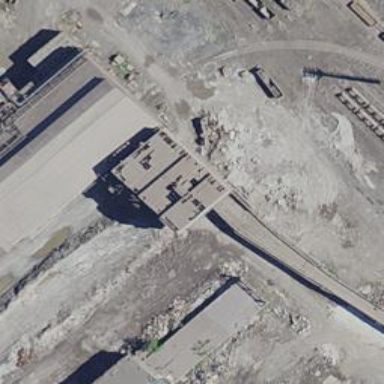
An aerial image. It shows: Industrial building.